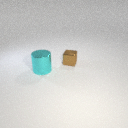
large cyan metal cylinder to the left of small brown metal cube